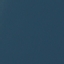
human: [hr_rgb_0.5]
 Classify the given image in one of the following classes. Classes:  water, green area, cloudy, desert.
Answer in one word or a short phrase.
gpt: water